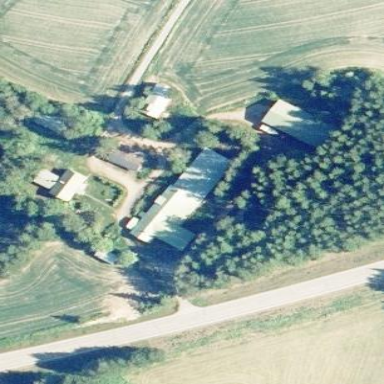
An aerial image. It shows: Farm auxiliary building.